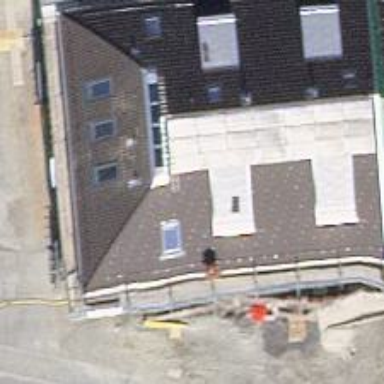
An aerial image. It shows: Small solar photovoltaic panel generator installed on roof.